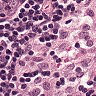
Metastatic tissue present: no